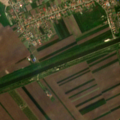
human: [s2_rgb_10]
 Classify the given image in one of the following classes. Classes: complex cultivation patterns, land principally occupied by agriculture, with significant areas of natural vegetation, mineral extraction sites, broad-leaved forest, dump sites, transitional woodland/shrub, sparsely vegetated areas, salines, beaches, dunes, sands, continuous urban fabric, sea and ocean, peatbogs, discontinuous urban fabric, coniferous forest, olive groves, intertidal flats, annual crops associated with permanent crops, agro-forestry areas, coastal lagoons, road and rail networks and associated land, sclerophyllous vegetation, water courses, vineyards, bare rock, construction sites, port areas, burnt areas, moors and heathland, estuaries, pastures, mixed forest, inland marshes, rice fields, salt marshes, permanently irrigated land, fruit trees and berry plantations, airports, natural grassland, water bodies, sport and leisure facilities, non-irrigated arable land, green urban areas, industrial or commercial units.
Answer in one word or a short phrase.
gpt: discontinuous urban fabric, non-irrigated arable land, water courses